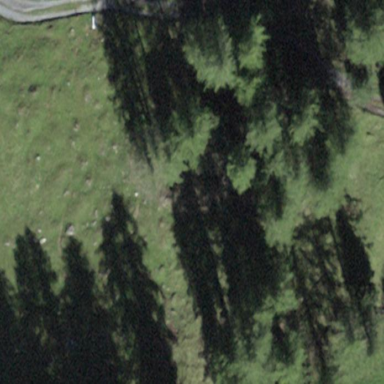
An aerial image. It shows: Forest area.